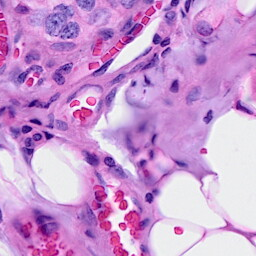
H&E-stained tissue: Breast